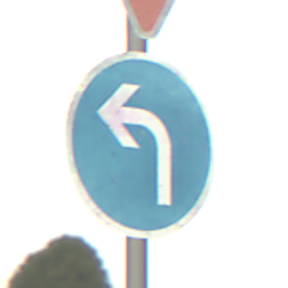
Verkehrszeichen: VorgeschriebeneFahrtrichtungLinks
Zusatzzeichen oben: VorfahrtGewaehren
Umgebung: Outdoor, RoadRail
Tageszeit: SunriseSunset
Wetter: PartlyCloudy
Licht: Natural
Jahreszeit: NotSpecified
Kontrast: LowContrast